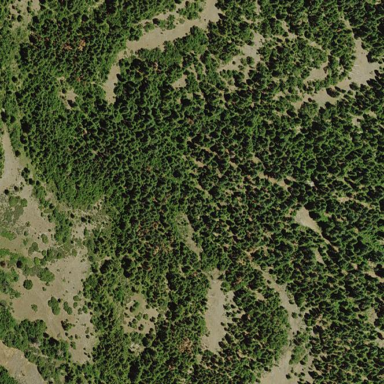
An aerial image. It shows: Forest area.